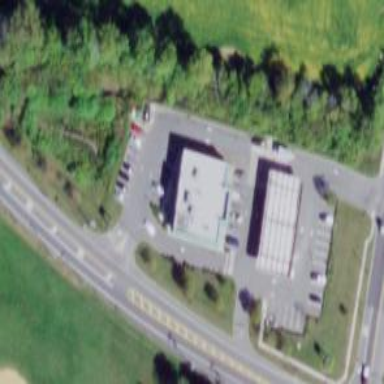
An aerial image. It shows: Convenience shop.